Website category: book
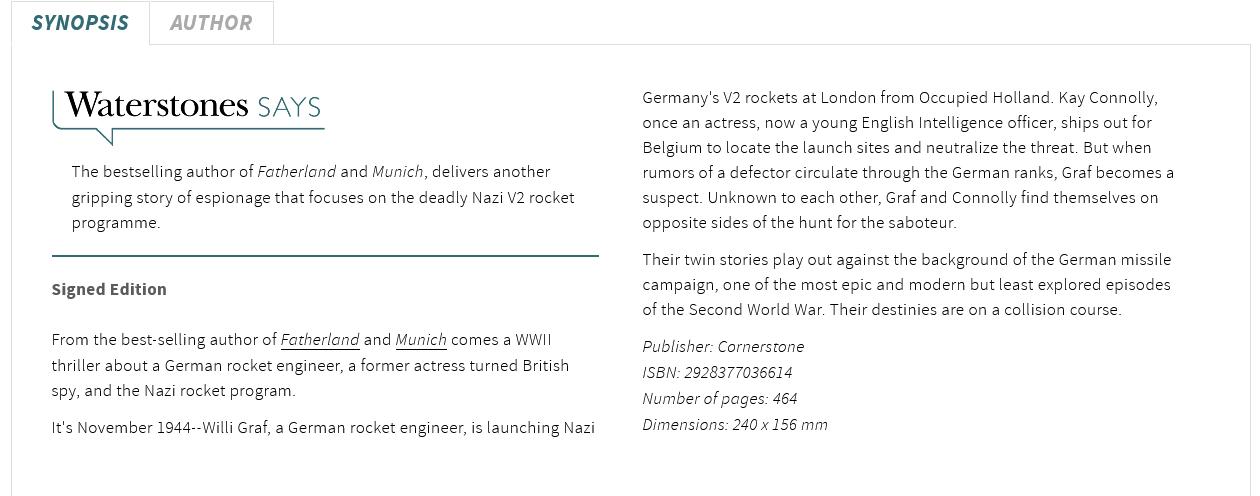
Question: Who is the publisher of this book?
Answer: Cornerstone

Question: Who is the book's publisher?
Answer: Cornerstone

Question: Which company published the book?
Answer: Cornerstone

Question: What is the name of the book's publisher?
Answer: Cornerstone

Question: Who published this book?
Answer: Cornerstone

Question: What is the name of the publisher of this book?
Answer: Cornerstone

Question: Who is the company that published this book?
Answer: Cornerstone

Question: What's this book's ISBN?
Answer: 2928377036614

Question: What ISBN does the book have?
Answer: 2928377036614

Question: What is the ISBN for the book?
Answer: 2928377036614

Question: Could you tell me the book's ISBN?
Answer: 2928377036614

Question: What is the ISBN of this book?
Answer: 2928377036614

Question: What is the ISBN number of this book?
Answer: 2928377036614

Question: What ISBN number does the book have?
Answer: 2928377036614

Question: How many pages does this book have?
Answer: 464

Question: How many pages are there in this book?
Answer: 464

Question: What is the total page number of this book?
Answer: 464

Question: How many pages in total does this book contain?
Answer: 464

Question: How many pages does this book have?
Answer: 464

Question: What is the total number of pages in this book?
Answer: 464

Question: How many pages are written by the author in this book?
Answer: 464

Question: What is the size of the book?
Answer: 240 x 156 mm

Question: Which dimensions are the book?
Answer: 240 x 156 mm

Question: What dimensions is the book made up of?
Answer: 240 x 156 mm

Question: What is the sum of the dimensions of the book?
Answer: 240 x 156 mm

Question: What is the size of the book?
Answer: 240 x 156 mm

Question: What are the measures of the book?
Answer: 240 x 156 mm

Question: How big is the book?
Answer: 240 x 156 mm